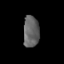
Tissue: skin
Cell type: Epithelial cells
Senescence score: 0.223
Nuclear area (px): 484
Mean DAPI intensity: 100.566